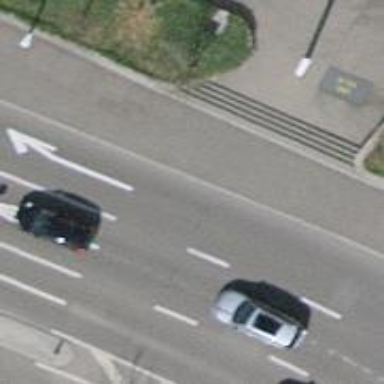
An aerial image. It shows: Asphalt path that serves as sidewalk.